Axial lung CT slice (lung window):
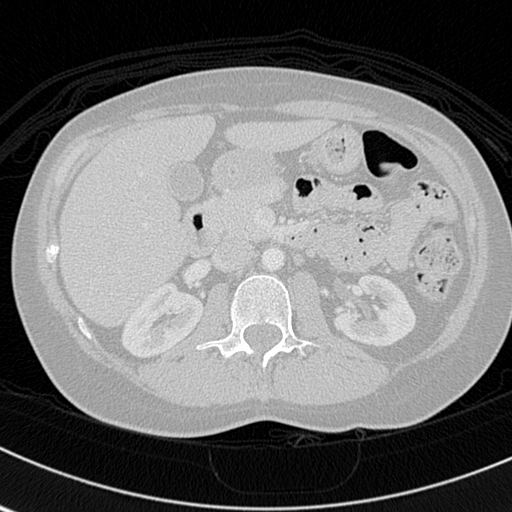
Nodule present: no